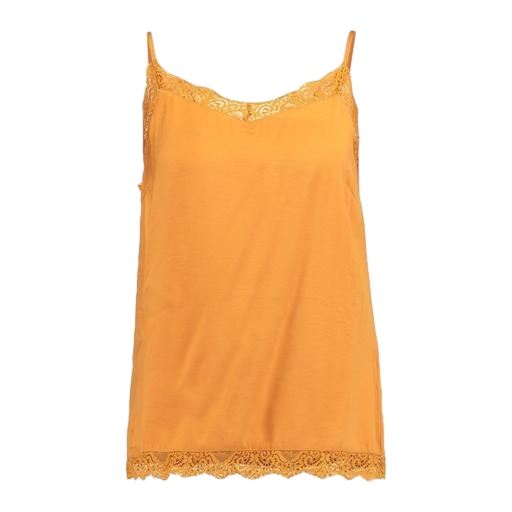
longline cami, longline vest, multicolor vila brown lace detail cami, white background